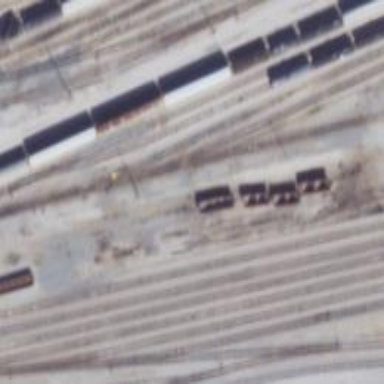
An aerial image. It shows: Railway yard used for servicing trains.